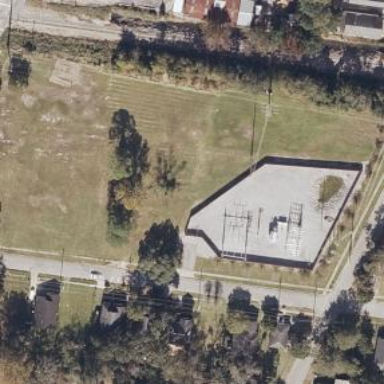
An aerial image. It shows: Distribution level power substation enclosed by fence.